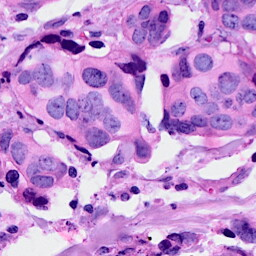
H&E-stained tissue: Breast